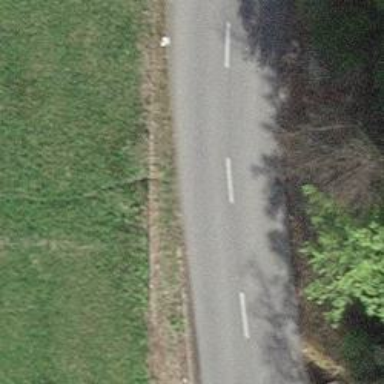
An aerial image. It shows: Tertiary road.